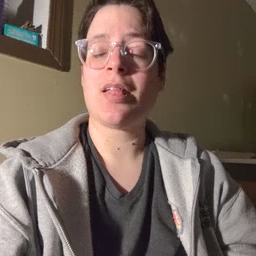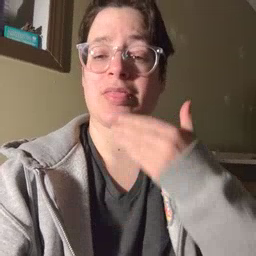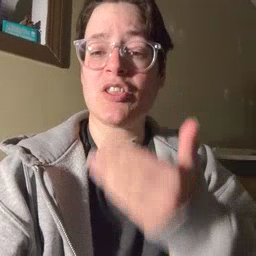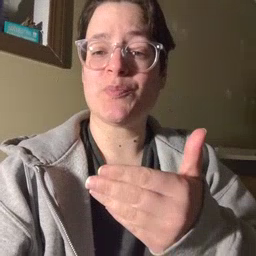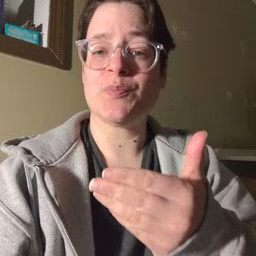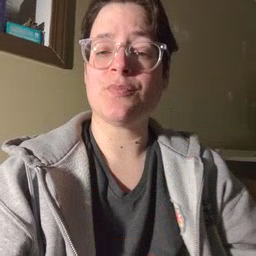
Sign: thankyou